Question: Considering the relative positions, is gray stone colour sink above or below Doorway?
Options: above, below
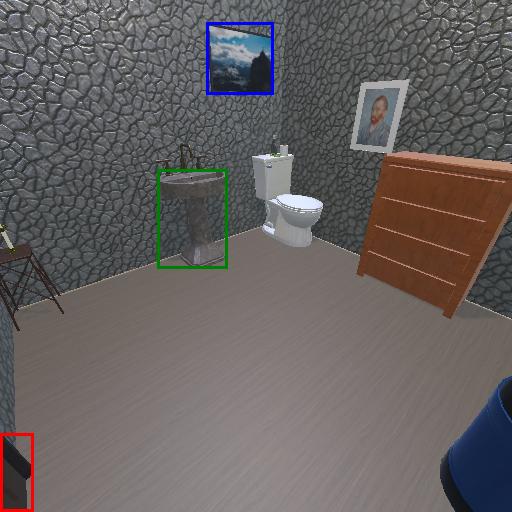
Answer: above